Interaction volume radius: 10 \u00c5
Interaction volume height: 10 \u00c5
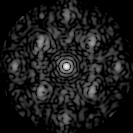
Disorder parameter: 0.4837